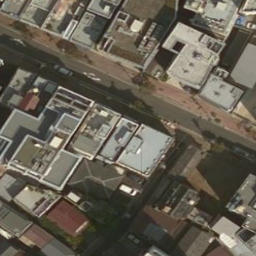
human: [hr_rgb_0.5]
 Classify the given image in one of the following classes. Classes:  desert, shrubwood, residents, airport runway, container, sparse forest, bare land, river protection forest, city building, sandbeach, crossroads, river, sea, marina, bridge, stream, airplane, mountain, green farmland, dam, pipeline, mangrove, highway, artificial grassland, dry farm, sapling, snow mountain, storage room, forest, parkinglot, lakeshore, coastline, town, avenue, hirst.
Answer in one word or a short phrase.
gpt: city building